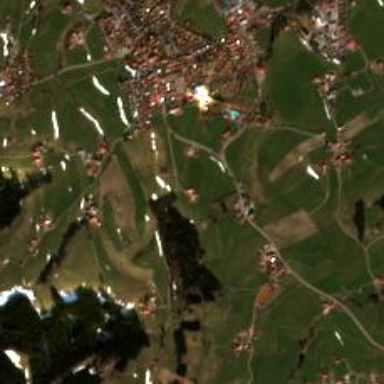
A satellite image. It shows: Small settlement known as hamlet.